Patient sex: F
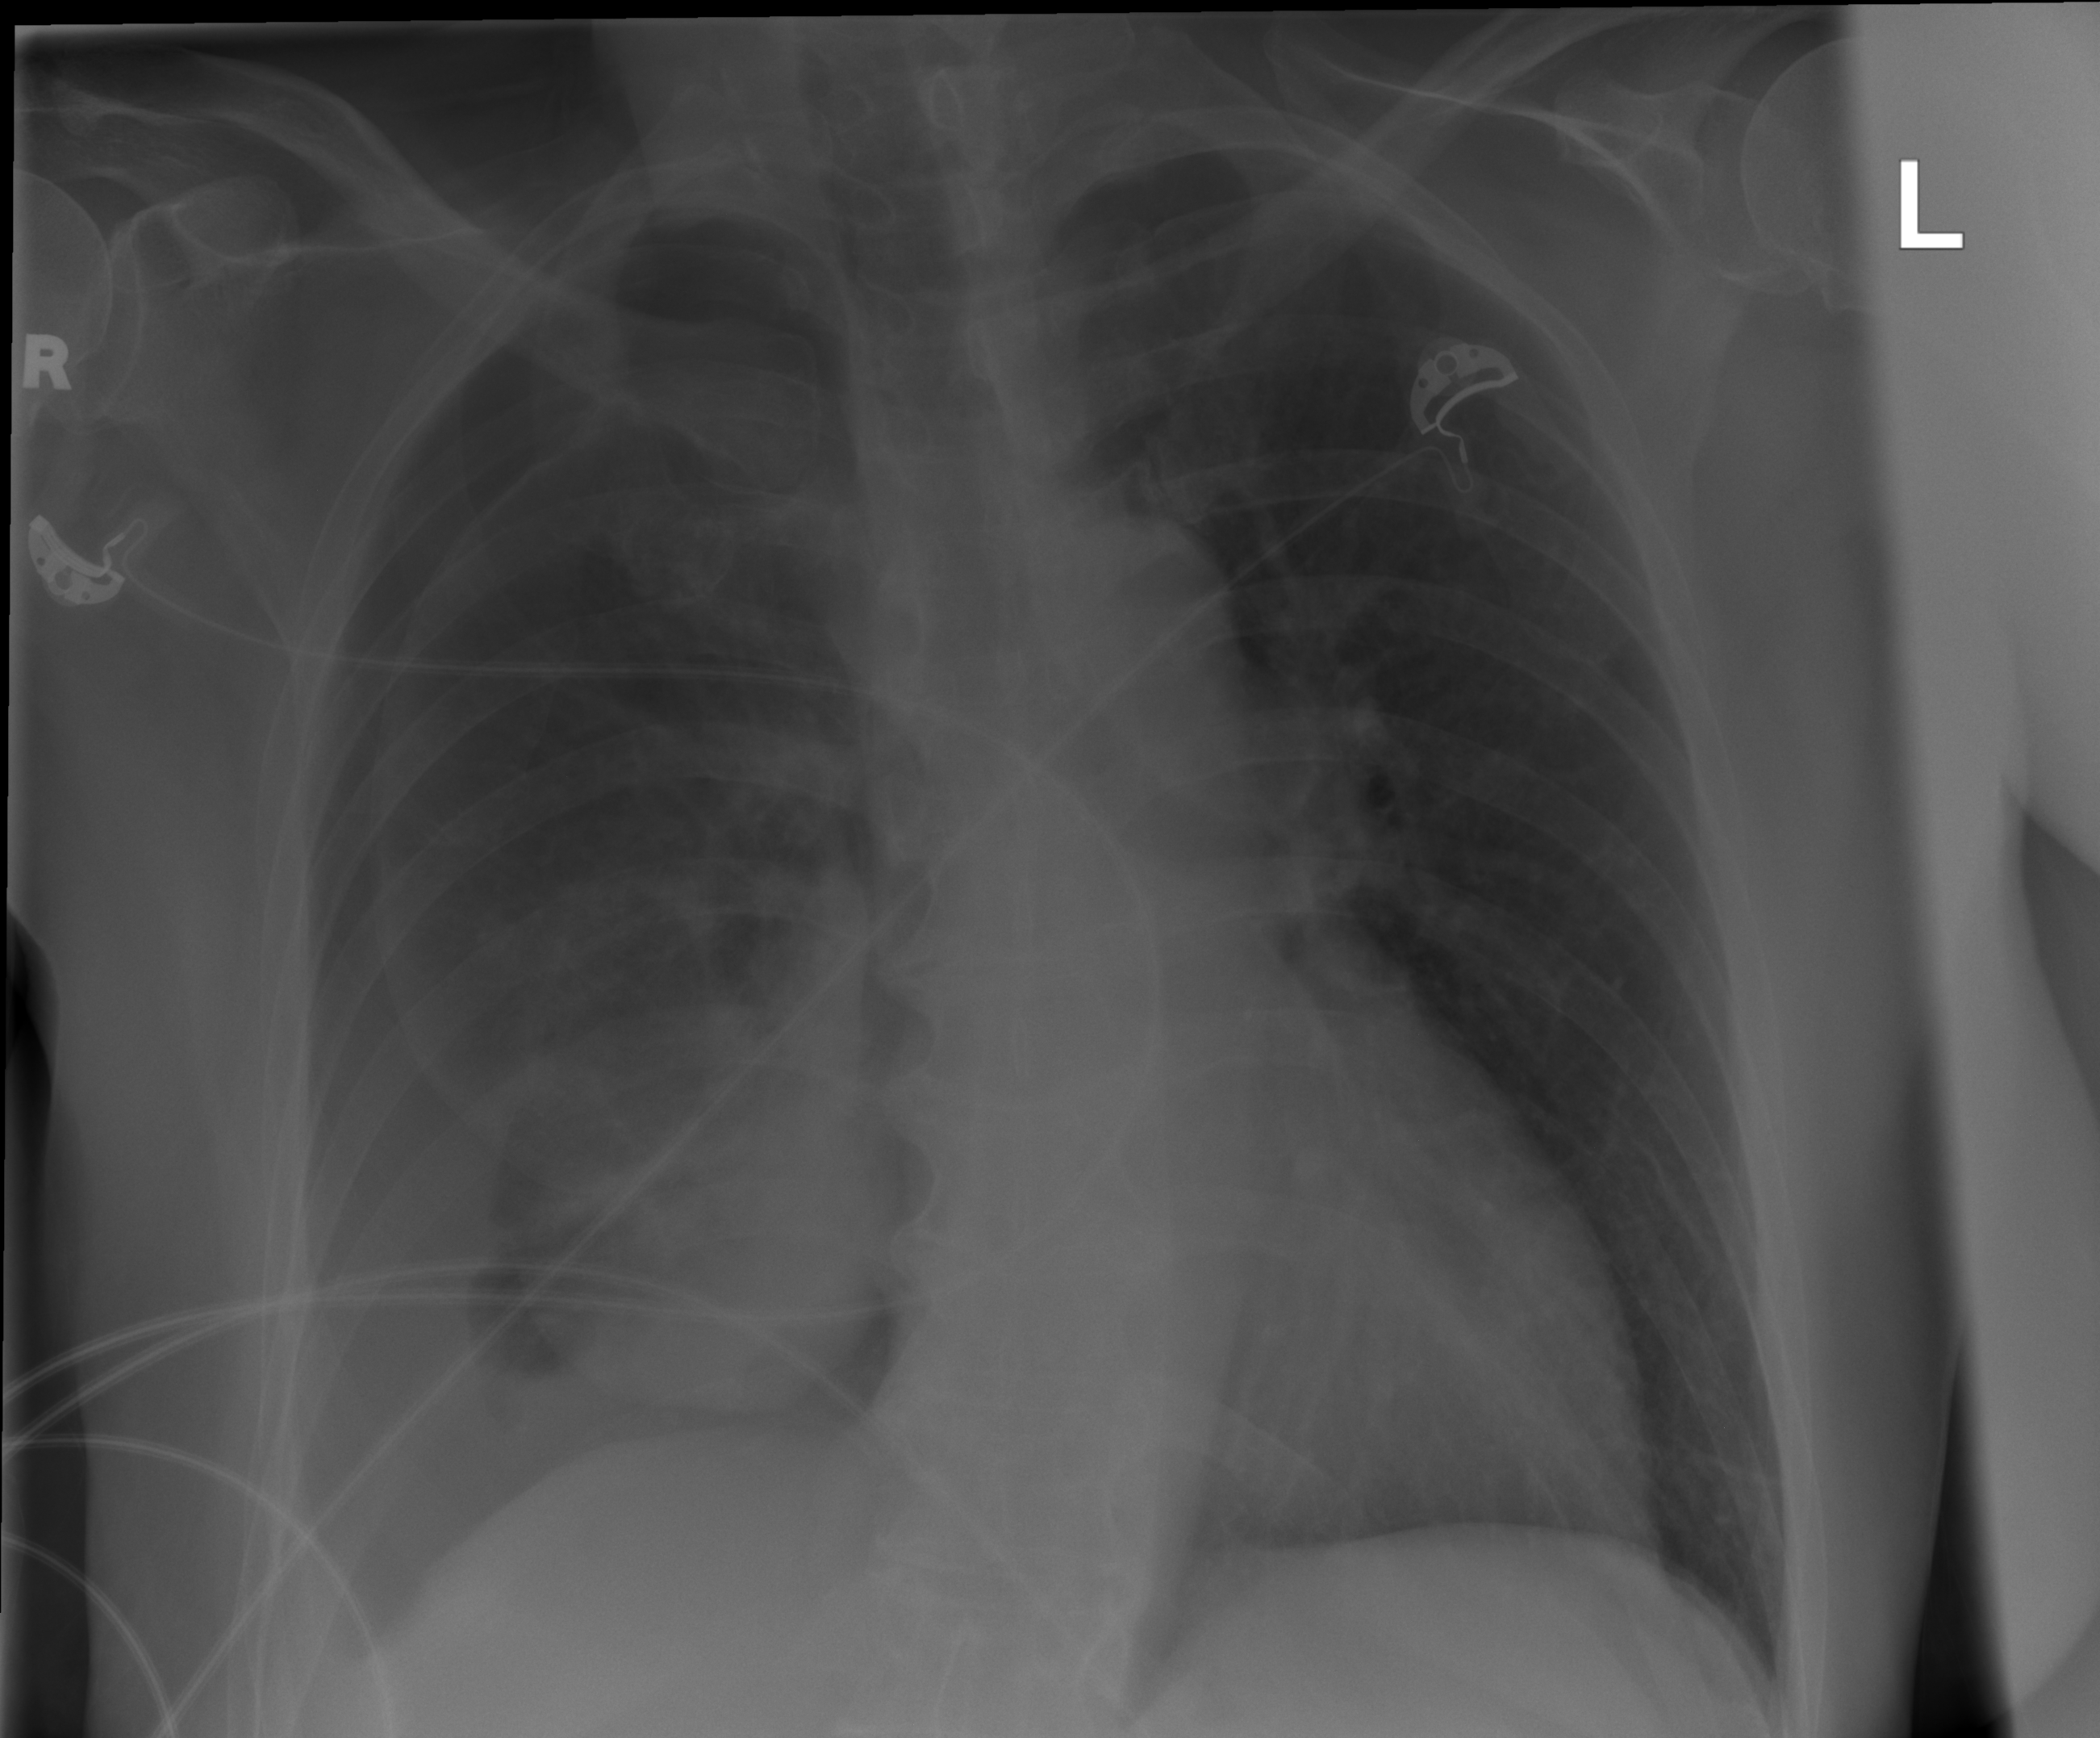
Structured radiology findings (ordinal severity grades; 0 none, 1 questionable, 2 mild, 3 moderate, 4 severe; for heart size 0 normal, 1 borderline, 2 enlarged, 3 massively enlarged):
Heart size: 0
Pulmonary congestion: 0
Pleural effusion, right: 3
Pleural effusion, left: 0
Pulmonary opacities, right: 0
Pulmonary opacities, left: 0
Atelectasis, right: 3
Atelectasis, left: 0